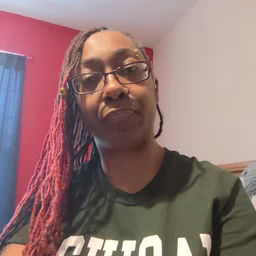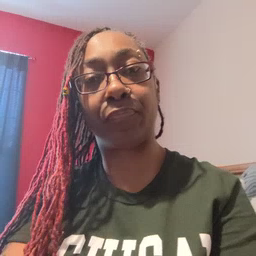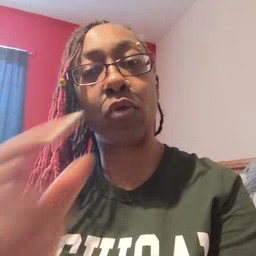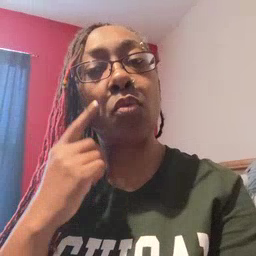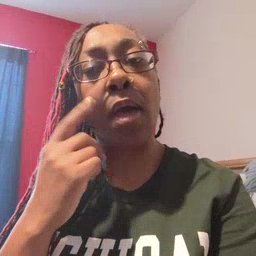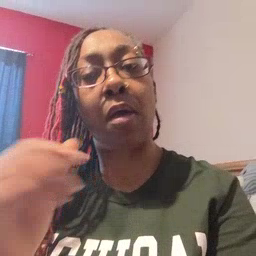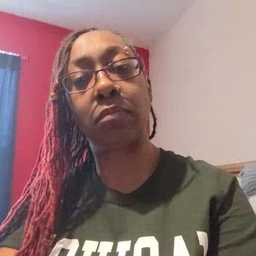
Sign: cry